Question: I have the image below and have written code in an external style sheet so that when you rollover the image it creates a drop shadow, however it is only creating a box shadow. The code I am using is:

'''
.Pick:hover {
-webkit-filter: drop-shadow(5px 5px 5px #222);
filter: drop-shadow(5px 5px 5px #222);
}
'''
Where am I going wrong?
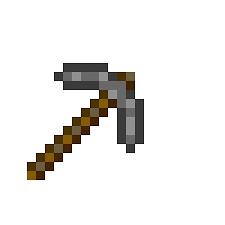
Answer: The image you posted isn't a transparent png...of course the shadow is going to be shown around the 'box-model'. Here, your ideal means of having a hover-shadow is to have 2 images and toggle between them on hover.
a real drop-shadow ( run snippet to see the effect ) ::
'''
.pick { width: 225px; height: 225px; background-image: url('http://i.imgur.com/CeYiLOd.png');-o-transition:.5s;
-ms-transition:.5s;
-moz-transition:.5s;
-webkit-transition:.5s; }
.pick:hover { background-image: url('http://i.stack.imgur.com/wQGBI.png')}
'''
'''
<div class="pick"></div>
'''